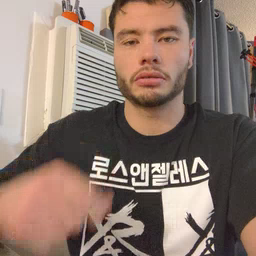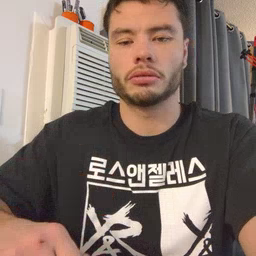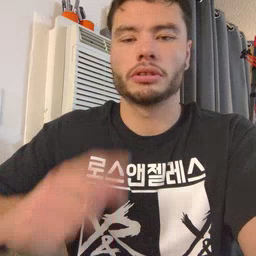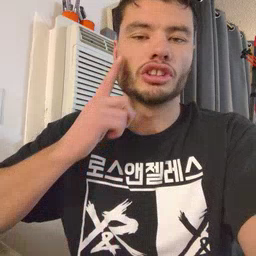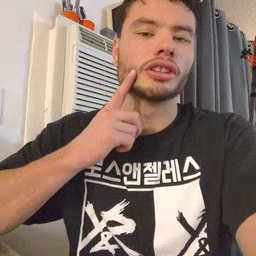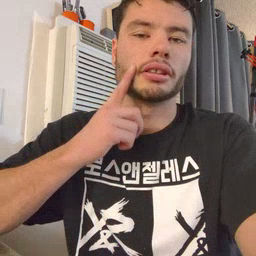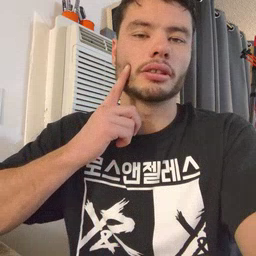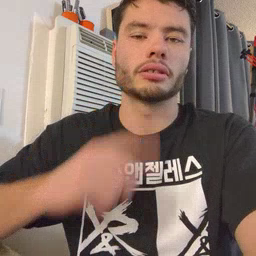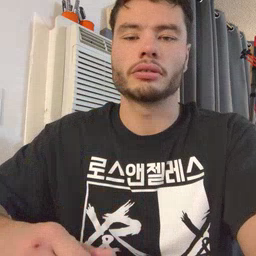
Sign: cheek